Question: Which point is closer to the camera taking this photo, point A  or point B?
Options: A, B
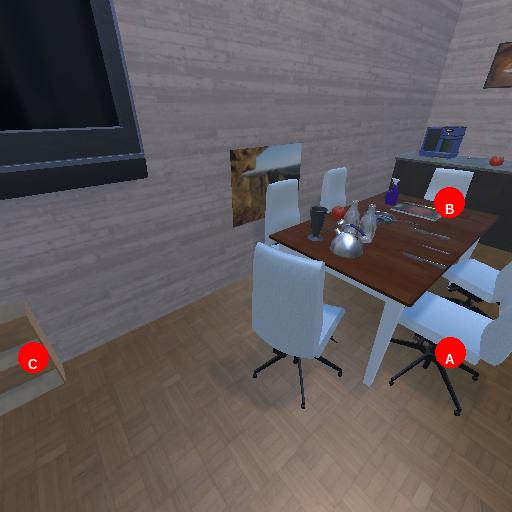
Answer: A